Question: I want to return 2 values with my SQL function:
'''
CREATE OR REPLACE FUNCTION get_avg_prices(...)
RETURNS table(avg_sale_price decimal, avg_rent_price decimal)
AS
$$
SELECT
building_prices.avg_sale_price,
building_prices.avg_rent_price
FROM
...
$$
LANGUAGE sql;
'''
It works but returns the values in single column:

How to return the values in 2 separate columns?
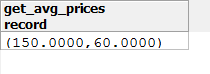
Answer: Table functions (functions defined as 'returns table' or 'returns setof') need to be used in the 'from' clause like a table.
So you need to use:
'''
select *
from get_avg_prices(...);
'''
Only scalar functions (functions which return only a single value, e.g. a number) should be put into the 'select' list.